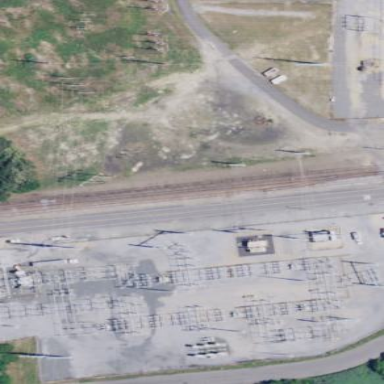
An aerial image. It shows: Substation surrounded by chain-link fence.